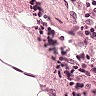
Metastatic tissue present: no